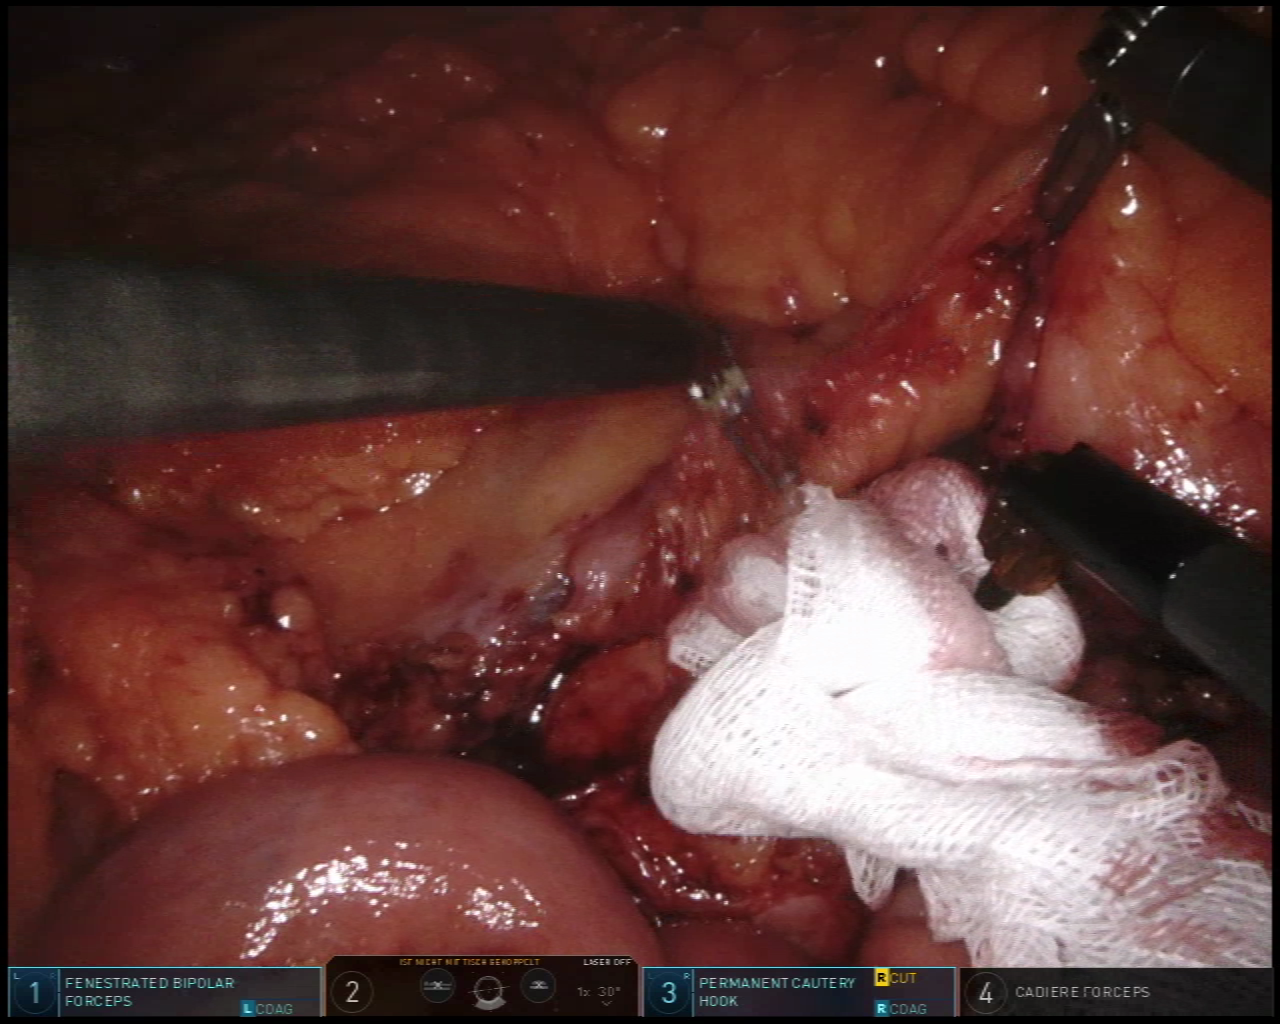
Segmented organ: intestinal_veins
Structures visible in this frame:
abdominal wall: no
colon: no
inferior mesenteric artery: no
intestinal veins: yes
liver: no
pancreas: no
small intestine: yes
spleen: no
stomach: no
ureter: no
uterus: no
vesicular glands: no